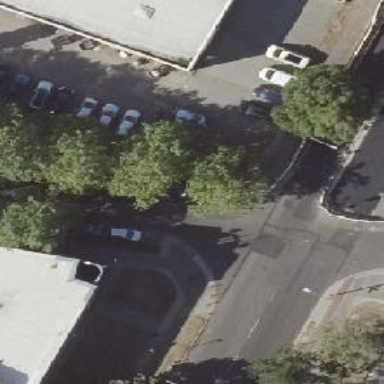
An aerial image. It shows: Unmarked crossing on the road.